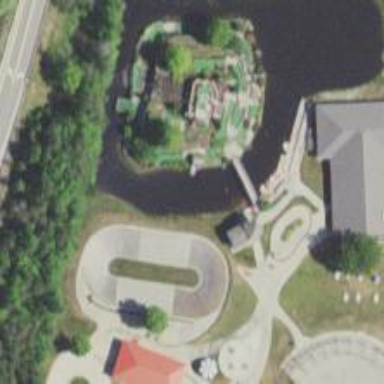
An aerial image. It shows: Miniature golf course located on islet.